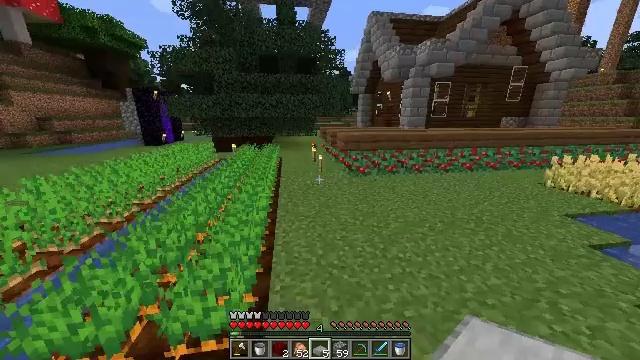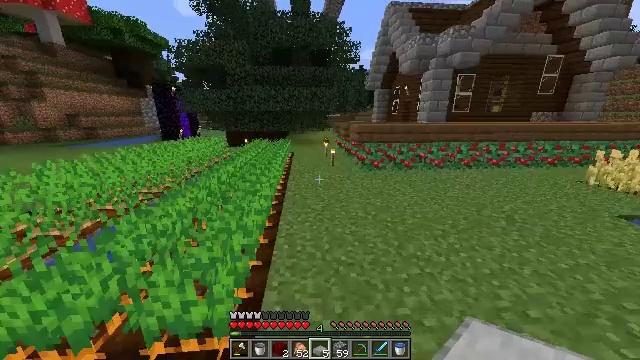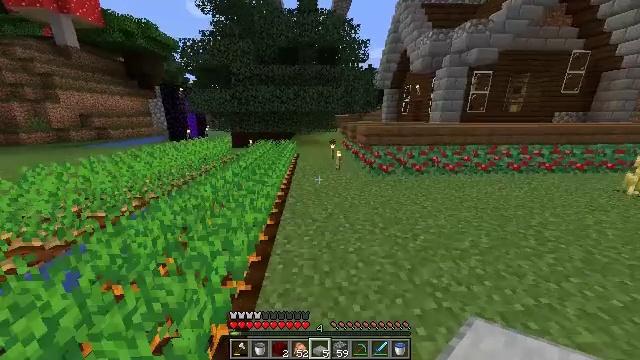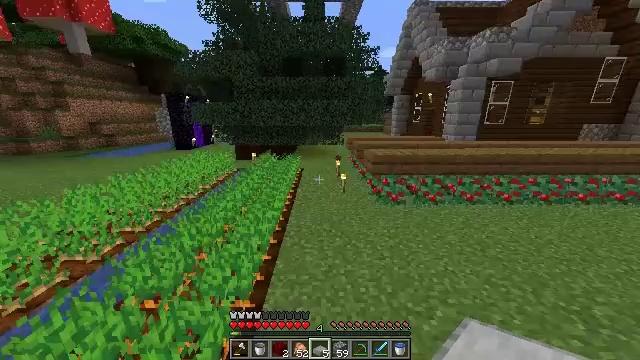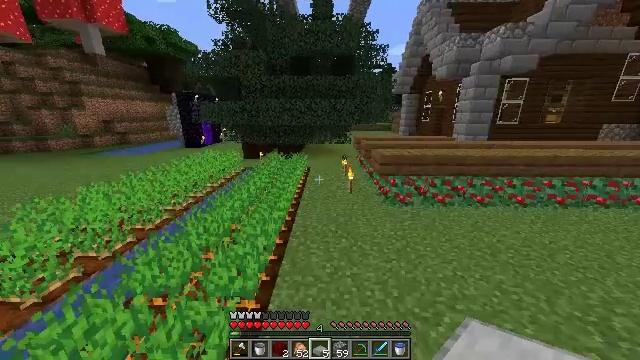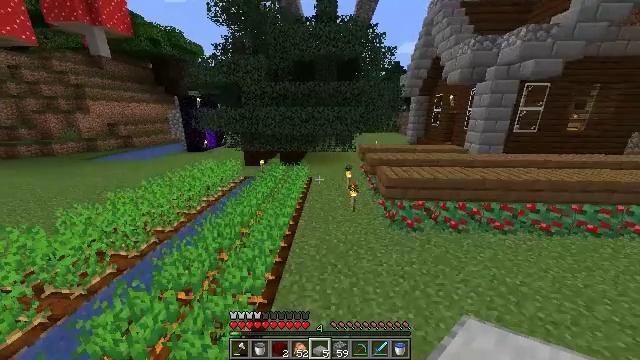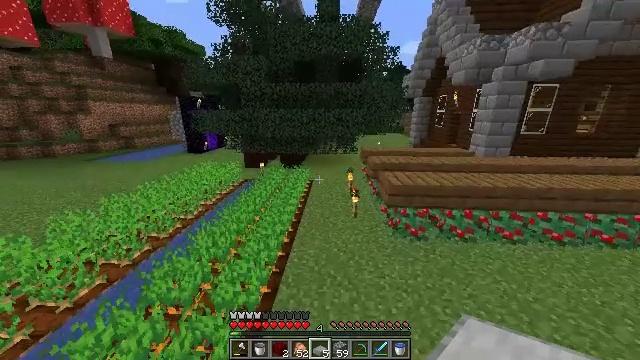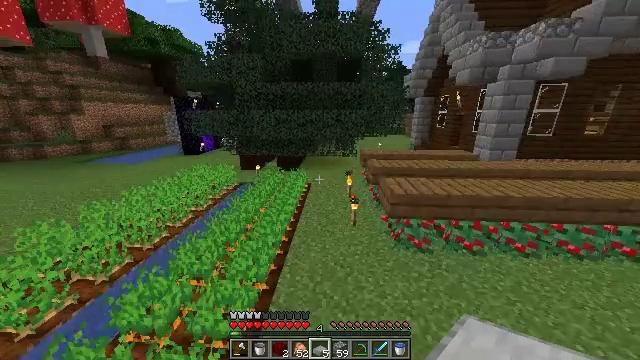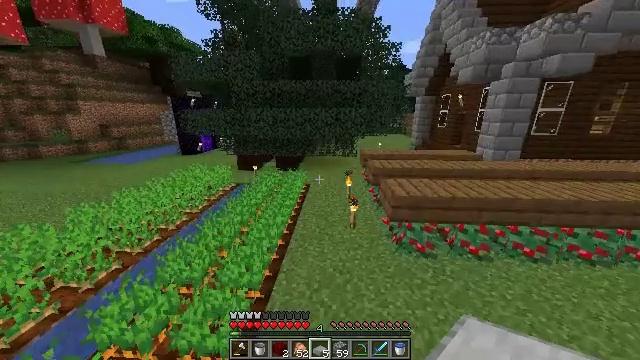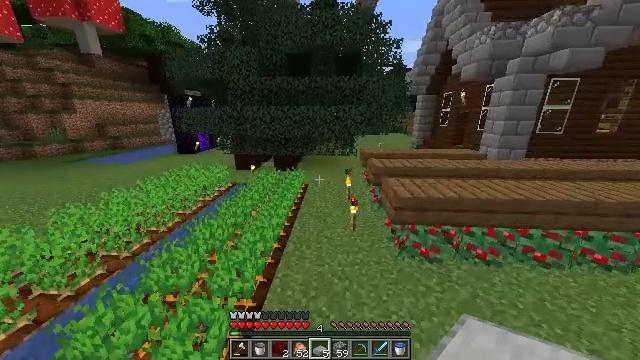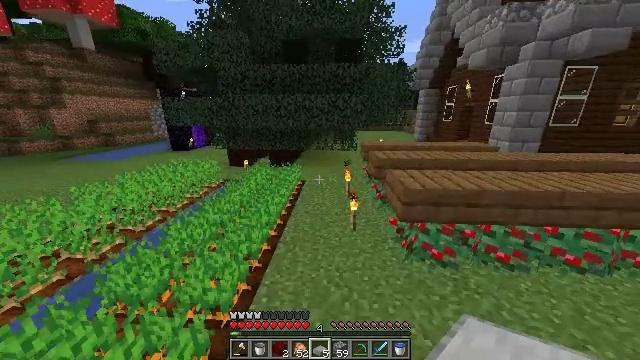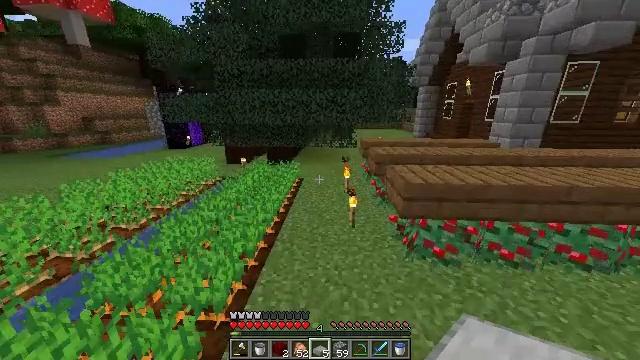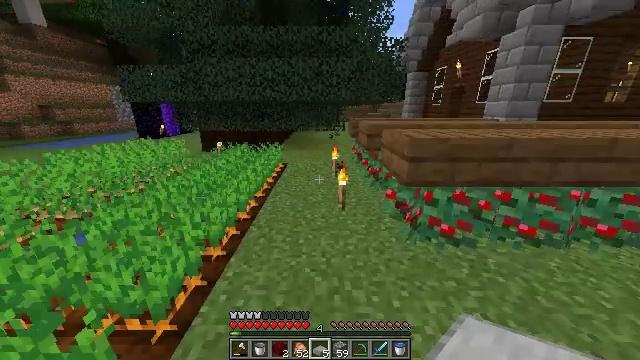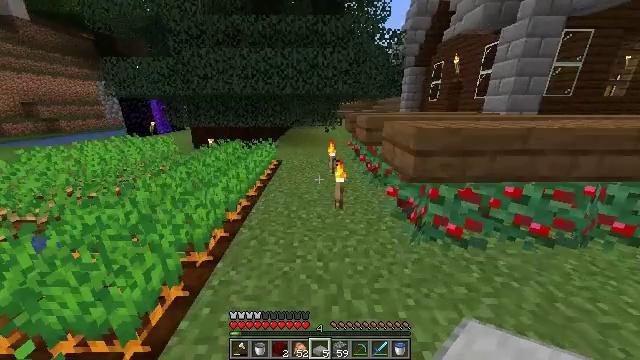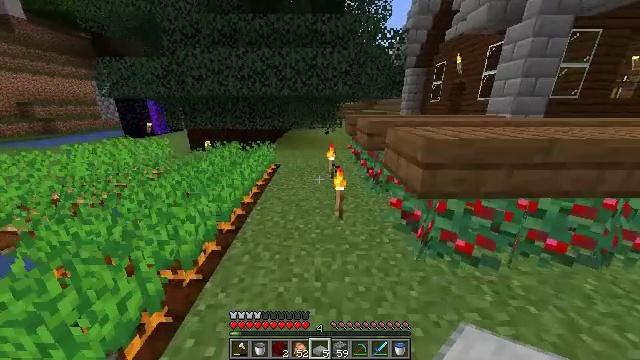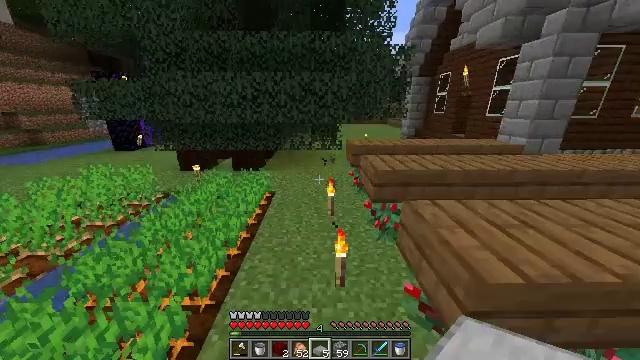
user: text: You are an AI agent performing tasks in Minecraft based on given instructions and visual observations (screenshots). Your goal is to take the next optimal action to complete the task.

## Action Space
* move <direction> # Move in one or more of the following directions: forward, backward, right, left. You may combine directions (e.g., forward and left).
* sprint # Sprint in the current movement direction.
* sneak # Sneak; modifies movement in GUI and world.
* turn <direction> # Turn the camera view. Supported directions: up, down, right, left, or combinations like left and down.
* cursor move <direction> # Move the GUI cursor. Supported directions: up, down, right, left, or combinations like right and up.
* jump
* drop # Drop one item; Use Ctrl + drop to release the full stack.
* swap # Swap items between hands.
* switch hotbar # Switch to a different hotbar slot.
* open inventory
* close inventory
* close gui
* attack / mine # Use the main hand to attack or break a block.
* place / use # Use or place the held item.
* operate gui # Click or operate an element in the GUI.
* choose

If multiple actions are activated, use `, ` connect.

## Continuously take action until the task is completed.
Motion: motion action
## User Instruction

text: Use iron ingots and a chest to craft a hopper.
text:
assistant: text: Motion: move forward, sprint, turn left, jump
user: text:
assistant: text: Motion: move forward, sprint, turn left, jump
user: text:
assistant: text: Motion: move forward, sprint, turn left, jump
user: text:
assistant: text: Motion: move forward, turn left, jump
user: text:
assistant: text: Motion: move forward, turn left, jump
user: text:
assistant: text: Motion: move forward, jump
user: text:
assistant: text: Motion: move forward, jump
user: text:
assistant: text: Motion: move forward, jump
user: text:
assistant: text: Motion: move forward, jump
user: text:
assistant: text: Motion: move forward, jump
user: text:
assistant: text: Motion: move forward, jump
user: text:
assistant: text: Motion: move forward, turn right, jump
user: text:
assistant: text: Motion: move forward, sprint, turn right, jump
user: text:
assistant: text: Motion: move forward, sprint, jump
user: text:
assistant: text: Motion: move forward, sprint, jump
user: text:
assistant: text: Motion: move forward, sprint, jump
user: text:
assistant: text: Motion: move forward, jump
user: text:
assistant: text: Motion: move forward, jump
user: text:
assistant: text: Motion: move forward
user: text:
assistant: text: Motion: move forward
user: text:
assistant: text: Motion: move forward
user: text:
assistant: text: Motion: move forward
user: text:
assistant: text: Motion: move forward
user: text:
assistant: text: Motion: move forward, sprint
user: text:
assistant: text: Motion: move forward, sprint
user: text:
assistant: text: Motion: move forward, sprint
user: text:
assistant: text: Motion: move forward, sprint
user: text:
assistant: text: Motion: move forward
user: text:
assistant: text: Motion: move forward, sprint
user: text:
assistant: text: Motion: move forward, sprint, turn right